Question: I have a problem with publishing an app in VS 2017 with the Publishing Wizard. I found a stackoverflow post:
<URL>
But when I want to go to this menu it only opens an old Publishing Wizard that doesnt have the options I need.
I tried to update my VS 2017 to the newest Version, but it didnt help...
After that I tried to use the first approach of the stackoverflow post above, but I didnt have dotnet(???) so installed .NET 7 SDK. Tried the command in the project directory (where the .csproject lays), but I got the error: MSB4062. So Im back trying to get the new publisher, because I really dont know how to fix MSB4062.
Picture of my Publishing wizard:<URL>
Picture of the one I want:
[]
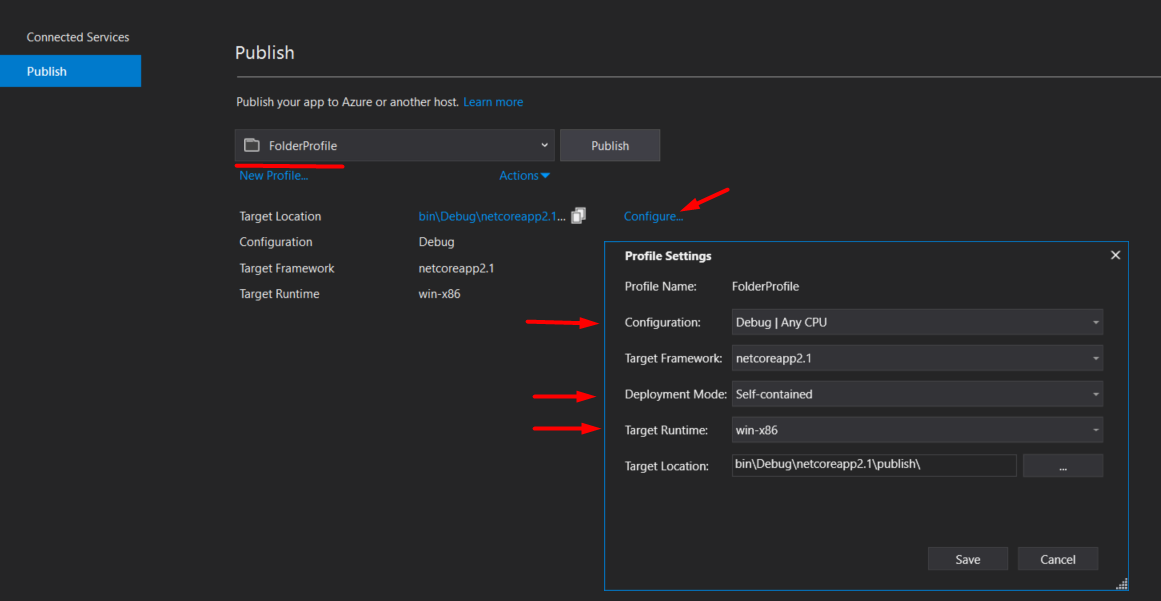
Answer: I needed a console app, but I had a console app.
And to create a console app I needed , but I had .
This fixed everything for me.